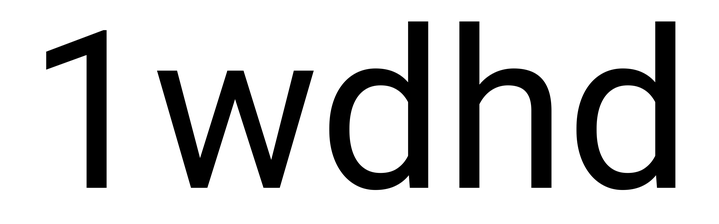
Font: Roboto_Regular